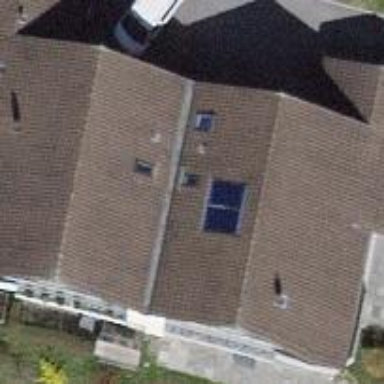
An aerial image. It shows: Solar power generator with photovoltaic panels.